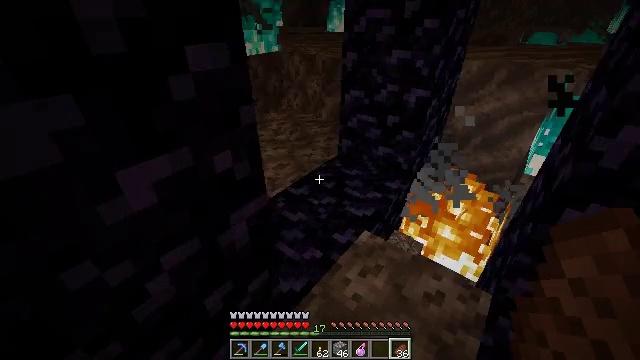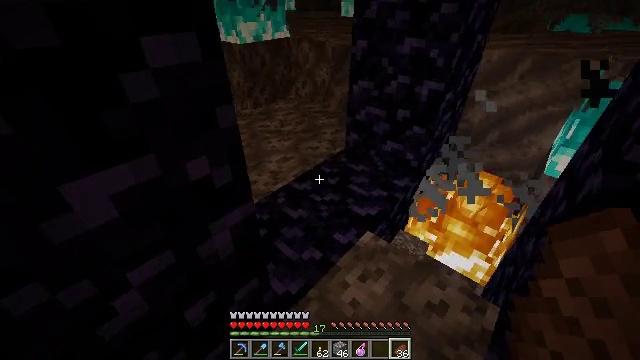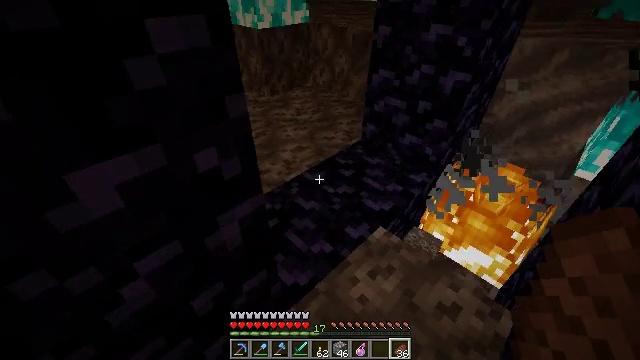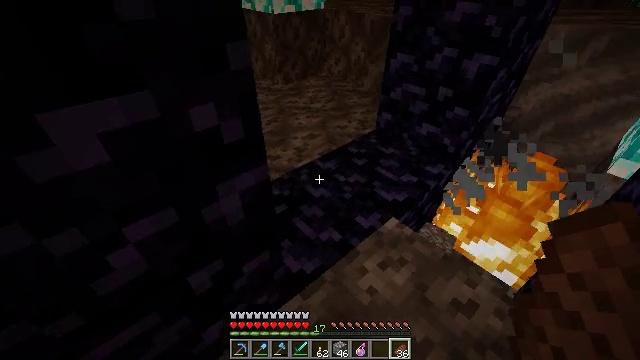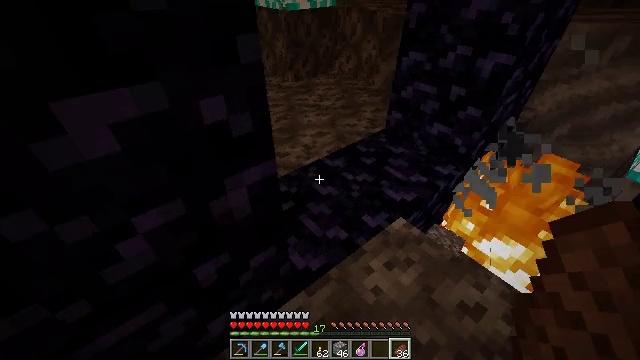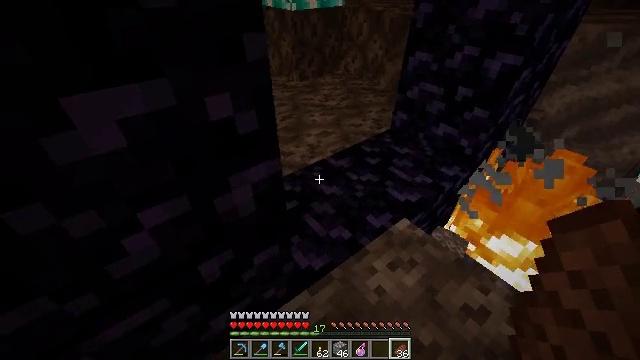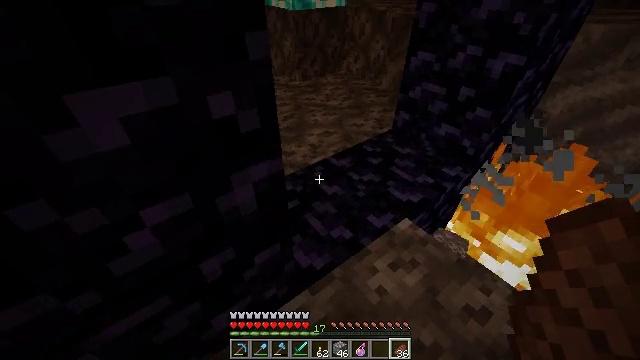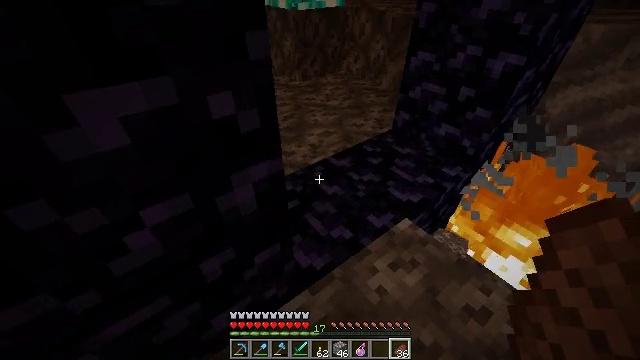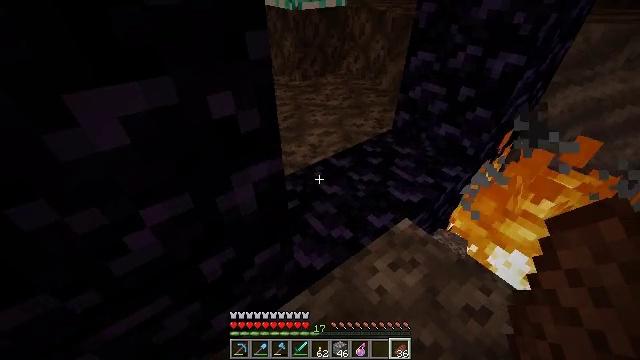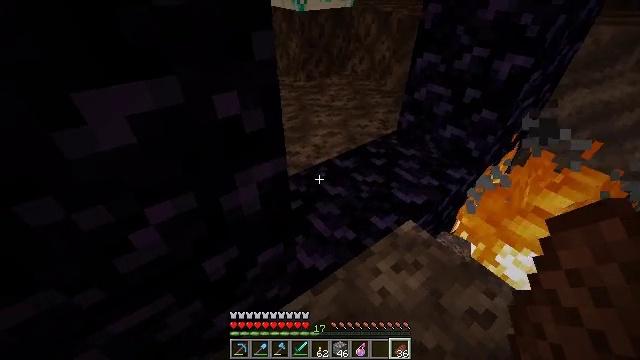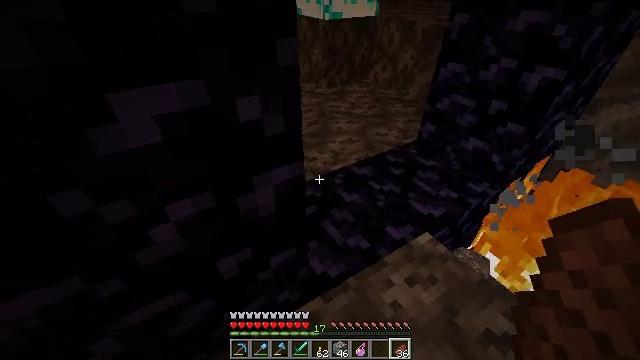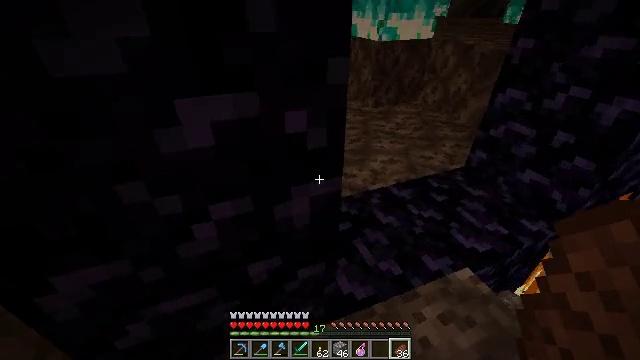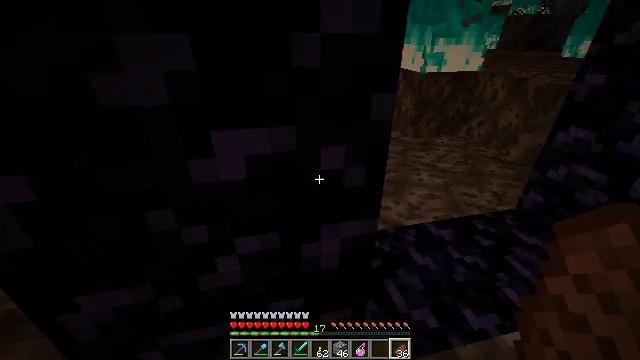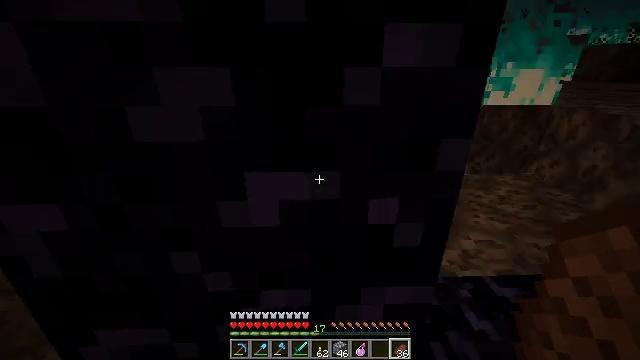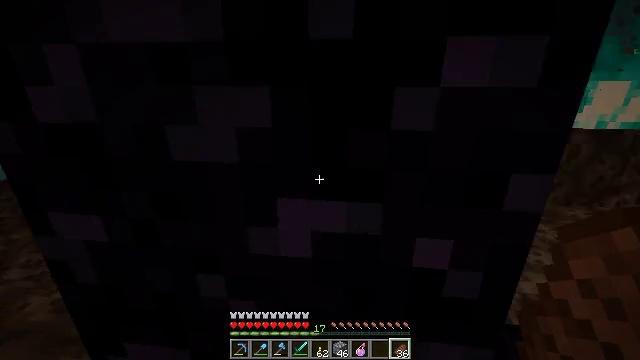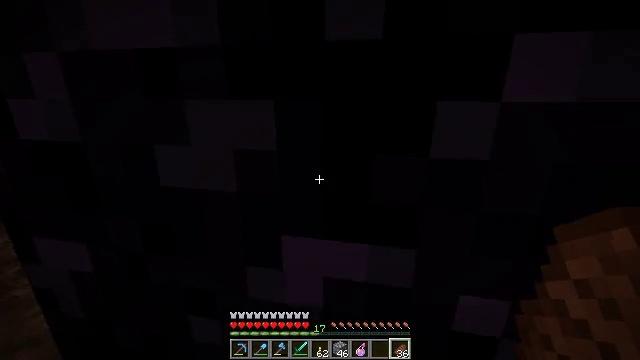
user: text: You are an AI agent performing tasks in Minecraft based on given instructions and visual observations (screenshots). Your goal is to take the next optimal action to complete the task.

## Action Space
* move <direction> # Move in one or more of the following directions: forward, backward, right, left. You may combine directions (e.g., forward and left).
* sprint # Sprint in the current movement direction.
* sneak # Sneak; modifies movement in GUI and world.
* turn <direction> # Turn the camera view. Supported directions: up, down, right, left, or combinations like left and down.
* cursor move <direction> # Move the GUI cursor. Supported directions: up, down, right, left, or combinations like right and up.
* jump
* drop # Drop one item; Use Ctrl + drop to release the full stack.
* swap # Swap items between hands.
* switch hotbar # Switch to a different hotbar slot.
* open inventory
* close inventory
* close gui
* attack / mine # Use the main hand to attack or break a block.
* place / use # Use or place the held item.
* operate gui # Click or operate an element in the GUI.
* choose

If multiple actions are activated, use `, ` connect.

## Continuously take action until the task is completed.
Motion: motion action
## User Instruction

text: Attack the soul fire to put it out.
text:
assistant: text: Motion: move forward, turn left and down
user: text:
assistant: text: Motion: turn left and down
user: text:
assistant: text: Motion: turn left
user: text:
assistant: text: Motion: turn left
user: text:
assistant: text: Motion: turn left
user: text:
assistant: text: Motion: no_op
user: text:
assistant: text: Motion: no_op
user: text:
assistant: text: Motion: no_op
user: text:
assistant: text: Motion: turn left
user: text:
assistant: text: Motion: turn left and up
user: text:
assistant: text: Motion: turn left and up
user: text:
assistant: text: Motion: move forward, turn left and up
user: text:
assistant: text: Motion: move forward, turn left and up
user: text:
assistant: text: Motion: move forward, turn left and up
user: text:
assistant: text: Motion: move forward, turn left and up
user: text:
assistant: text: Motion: turn left and up
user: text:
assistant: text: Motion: no_op
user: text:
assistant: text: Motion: turn left
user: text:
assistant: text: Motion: turn left and up, close inventory
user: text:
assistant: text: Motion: close inventory
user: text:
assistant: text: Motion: close inventory
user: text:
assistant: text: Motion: close inventory
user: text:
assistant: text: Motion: open gui
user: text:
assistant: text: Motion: no_op
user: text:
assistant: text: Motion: no_op
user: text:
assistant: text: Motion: cursor move right
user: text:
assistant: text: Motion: no_op
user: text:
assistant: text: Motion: no_op
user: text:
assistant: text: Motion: no_op
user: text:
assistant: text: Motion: no_op